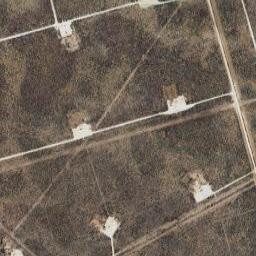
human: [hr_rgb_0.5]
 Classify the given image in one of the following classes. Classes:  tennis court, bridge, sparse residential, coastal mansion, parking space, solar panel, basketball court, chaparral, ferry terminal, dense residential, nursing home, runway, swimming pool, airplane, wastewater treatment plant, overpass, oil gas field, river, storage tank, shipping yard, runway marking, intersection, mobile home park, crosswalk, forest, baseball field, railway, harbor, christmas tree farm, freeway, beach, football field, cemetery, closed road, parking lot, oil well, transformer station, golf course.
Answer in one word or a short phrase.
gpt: oil gas field